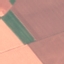
Label: AnnualCrop